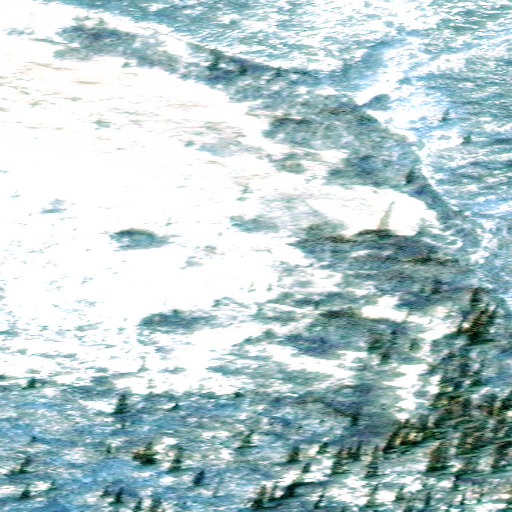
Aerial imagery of mountain in Alaska named Mount Ekron containing only unknown